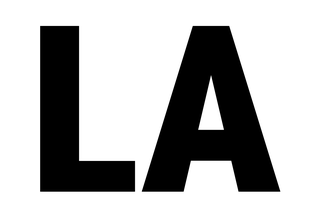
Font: Roboto_Condensed_Black